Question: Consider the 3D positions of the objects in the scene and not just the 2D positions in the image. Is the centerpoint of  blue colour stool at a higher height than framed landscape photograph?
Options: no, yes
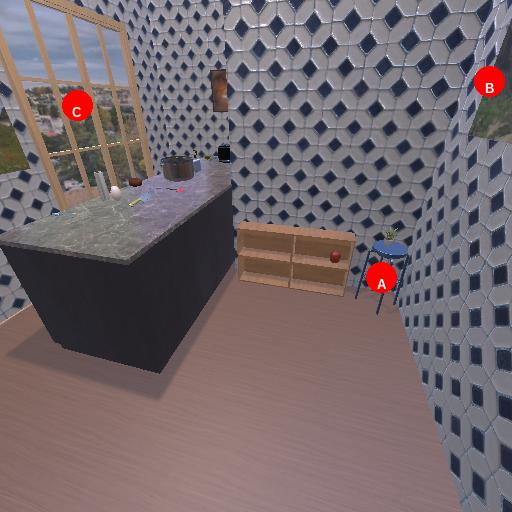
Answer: no